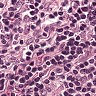
Metastatic tissue present: no